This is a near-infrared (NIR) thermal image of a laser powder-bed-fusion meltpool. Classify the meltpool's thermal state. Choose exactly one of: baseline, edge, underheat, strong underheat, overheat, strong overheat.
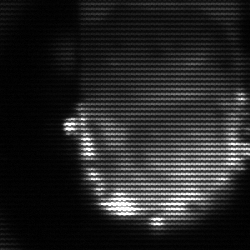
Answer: baseline